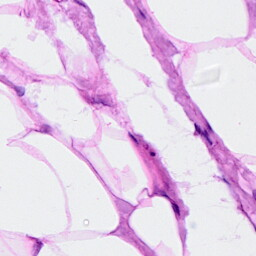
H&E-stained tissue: Breast